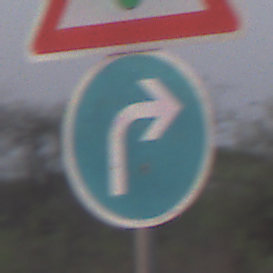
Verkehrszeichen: VorgeschriebeneFahrtrichtungRechts
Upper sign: Lichtzeichenanlage
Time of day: SunriseSunset
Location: Outdoor (Nature)
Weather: Clear
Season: NotSpecified
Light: Natural